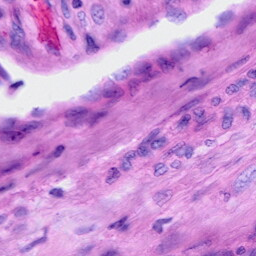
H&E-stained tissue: Ovarian